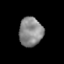
Tissue: prostate
Cell type: Myeloid cells
Senescence score: 0.3534
Nuclear area (px): 670
Mean DAPI intensity: 137.403